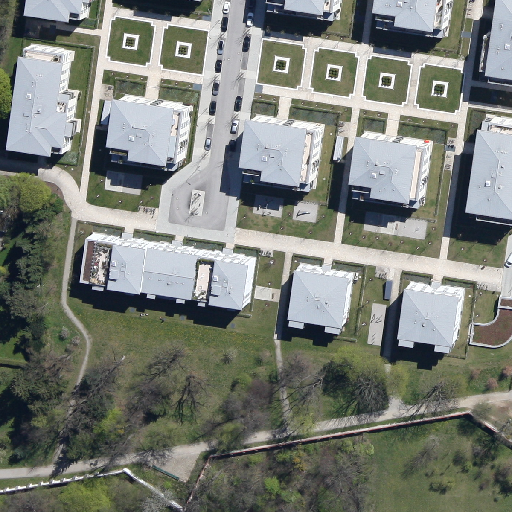
Referring expression: vehicle